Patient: sex M, age 71
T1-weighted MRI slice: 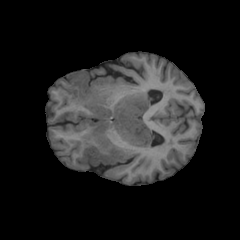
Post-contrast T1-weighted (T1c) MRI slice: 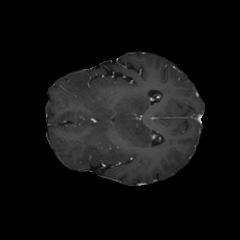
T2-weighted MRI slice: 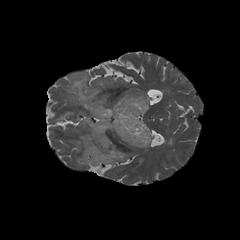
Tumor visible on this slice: yes
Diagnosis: Astrocytoma, IDH-wildtype
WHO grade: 2